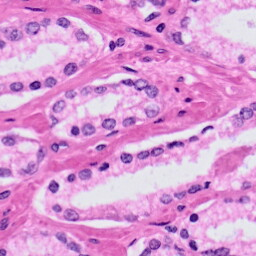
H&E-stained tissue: Prostate